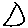
Label: triangle